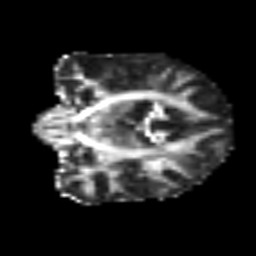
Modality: FA
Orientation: coronal
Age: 39
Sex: female
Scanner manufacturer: siemens
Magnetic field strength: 3 T
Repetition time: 6.1 s
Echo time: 0.101 s